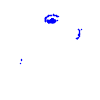
Particle: proton